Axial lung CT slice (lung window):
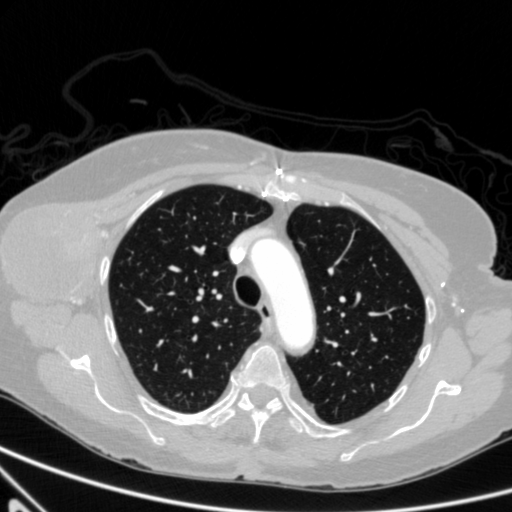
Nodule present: no